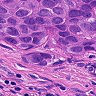
Metastatic tissue present: yes